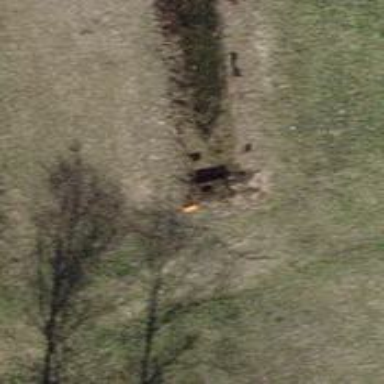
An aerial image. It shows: Pipeline marker.